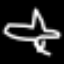
Label: airplane